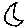
Label: moon